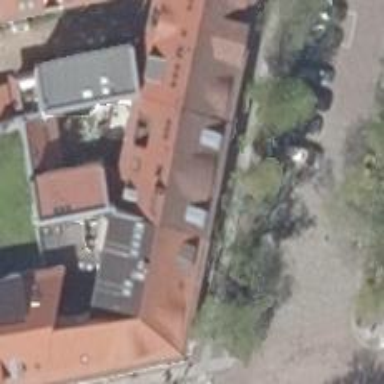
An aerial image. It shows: Historic baroque building with apartments. The building has red side-hipped roof made of roof tiles. The overall color scheme is rose.